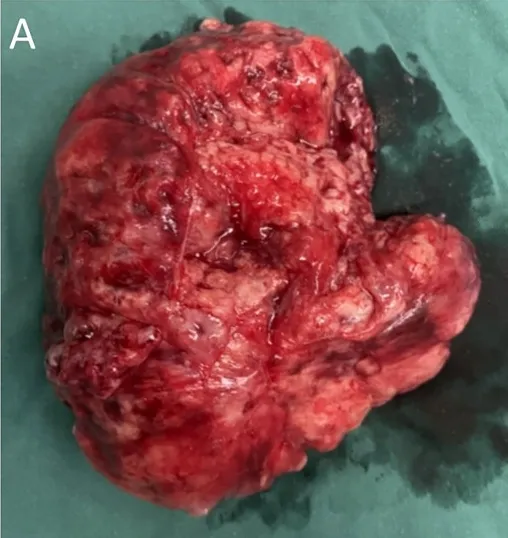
(A) The tumor arising from right lower lung.
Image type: medical_photograph (other_medical_photograph)